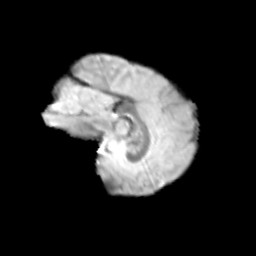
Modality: T2w
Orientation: sagittal
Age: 13
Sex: female
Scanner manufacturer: siemens
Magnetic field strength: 3 T
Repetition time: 3.8 s
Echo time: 0.07 s